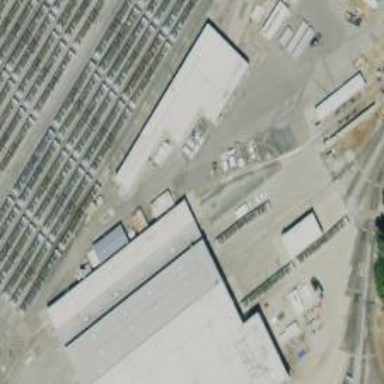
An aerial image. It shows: Light rail service yard with electrified contact lines. Building passage tunnel is also visible in the scene.